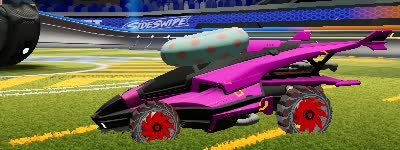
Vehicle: aftershock